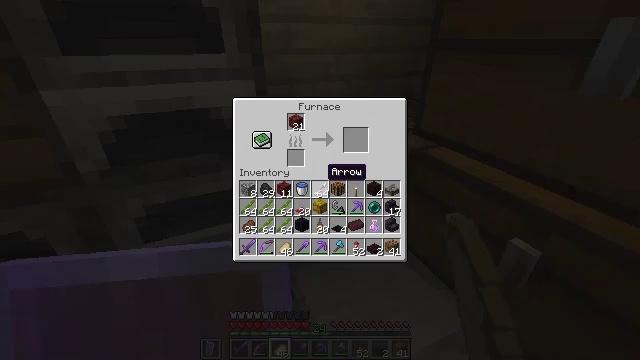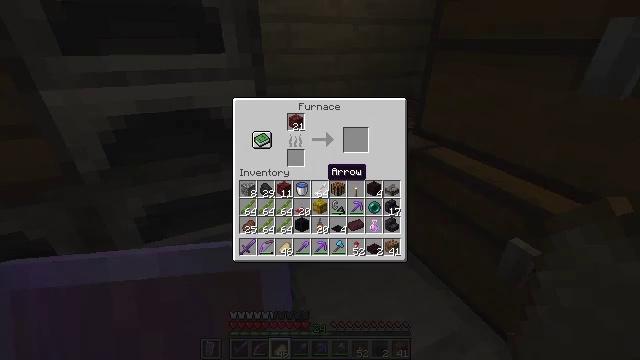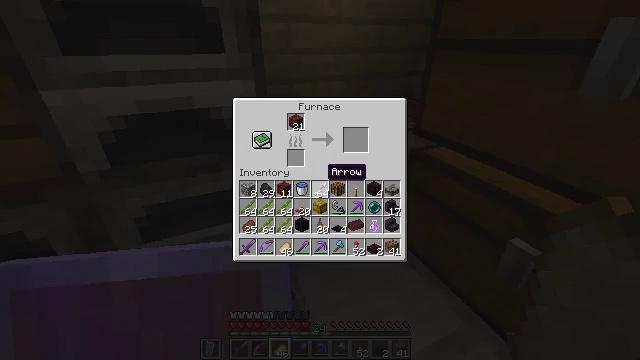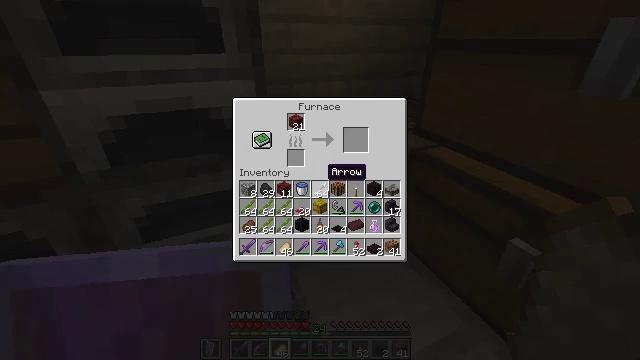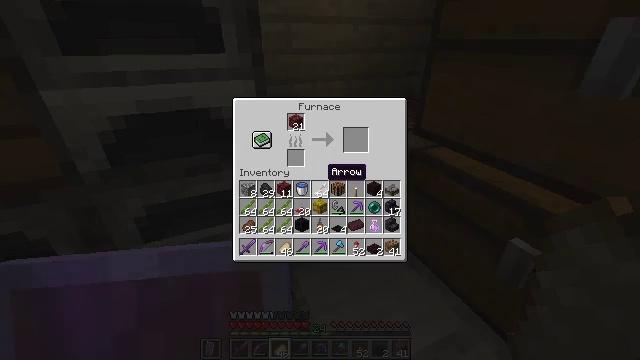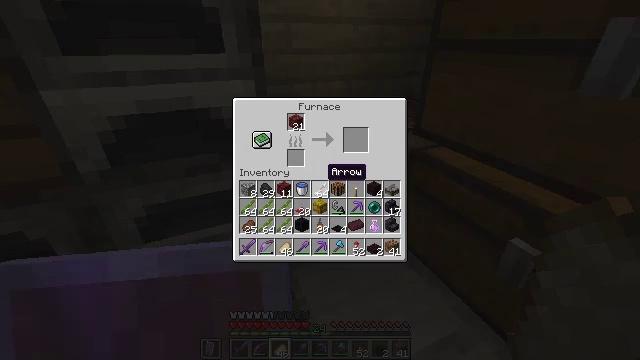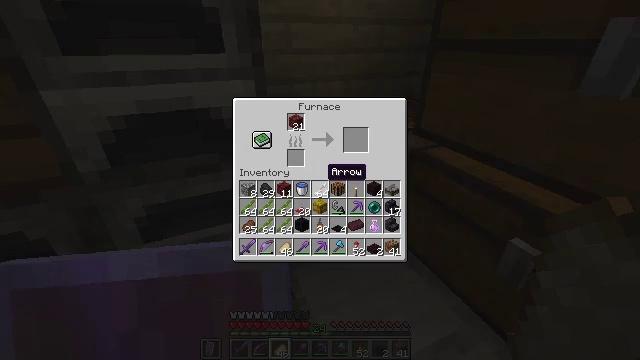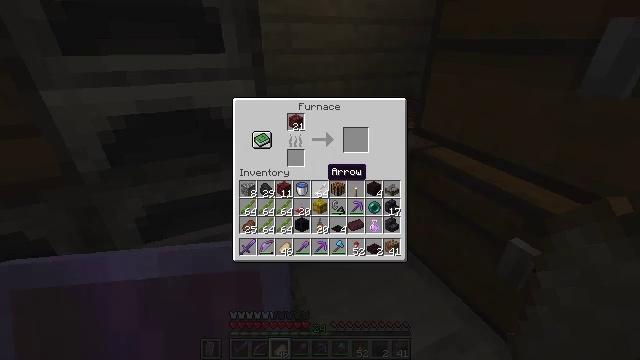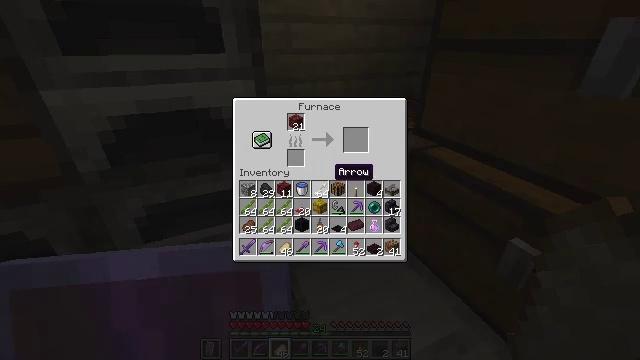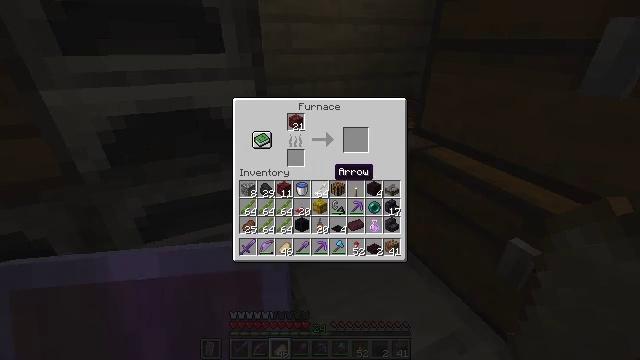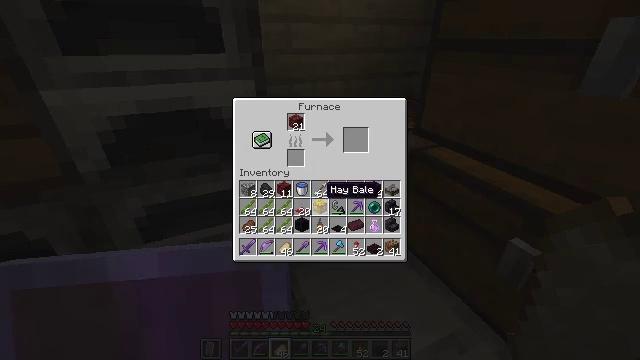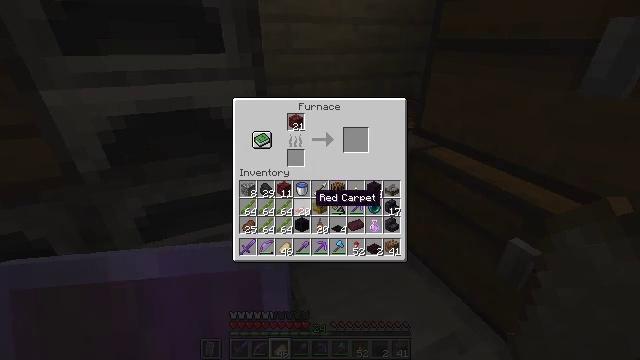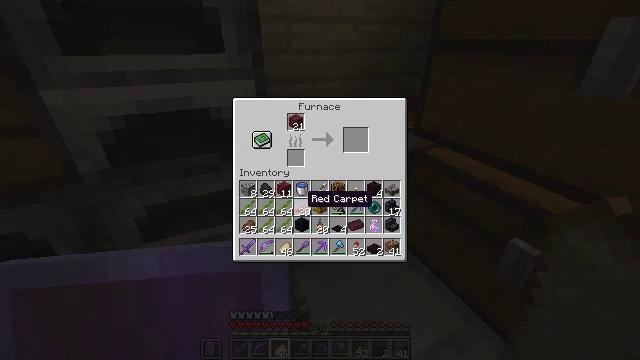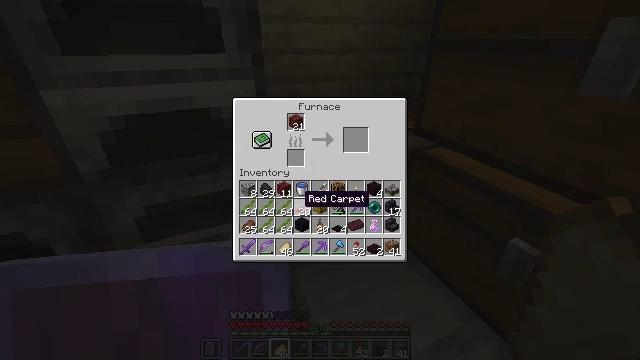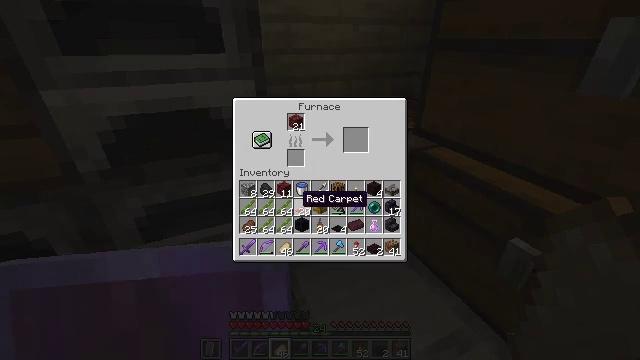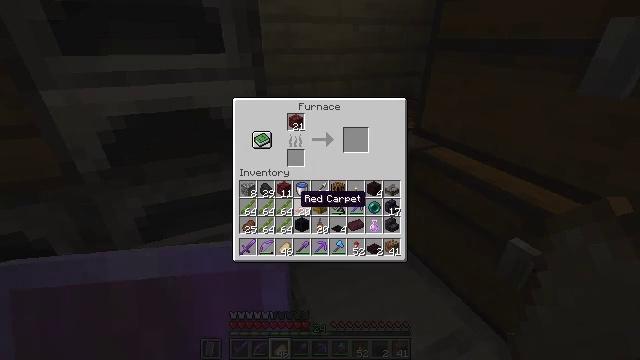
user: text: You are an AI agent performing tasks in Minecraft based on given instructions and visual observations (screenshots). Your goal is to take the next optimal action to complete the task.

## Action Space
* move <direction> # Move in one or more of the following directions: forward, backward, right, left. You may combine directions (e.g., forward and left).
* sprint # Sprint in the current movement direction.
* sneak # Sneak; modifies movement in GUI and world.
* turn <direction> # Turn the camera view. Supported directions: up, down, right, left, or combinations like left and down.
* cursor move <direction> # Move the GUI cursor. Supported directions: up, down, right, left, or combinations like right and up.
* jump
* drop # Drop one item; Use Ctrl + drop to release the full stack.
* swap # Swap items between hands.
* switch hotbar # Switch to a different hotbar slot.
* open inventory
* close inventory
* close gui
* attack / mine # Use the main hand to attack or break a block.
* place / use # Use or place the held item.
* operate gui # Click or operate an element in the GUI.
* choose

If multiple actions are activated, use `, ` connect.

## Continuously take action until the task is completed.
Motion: motion action
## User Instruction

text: Open the furnace and smelt netherrack to get nether brick.
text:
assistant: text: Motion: no_op
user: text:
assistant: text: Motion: no_op
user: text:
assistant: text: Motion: no_op
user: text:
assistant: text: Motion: no_op
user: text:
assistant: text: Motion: no_op
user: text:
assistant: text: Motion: no_op
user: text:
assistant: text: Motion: no_op
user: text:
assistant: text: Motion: turn right
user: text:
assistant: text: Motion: no_op
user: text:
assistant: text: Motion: turn left and down
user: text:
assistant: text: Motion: turn left and down
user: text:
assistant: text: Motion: sneak, turn left
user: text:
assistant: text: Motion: sneak
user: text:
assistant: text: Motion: sneak
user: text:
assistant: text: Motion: sneak
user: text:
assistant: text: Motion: sneak
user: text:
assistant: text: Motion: sneak
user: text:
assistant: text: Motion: sneak
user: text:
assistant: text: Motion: sneak
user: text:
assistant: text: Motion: sneak
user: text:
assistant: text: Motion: sneak
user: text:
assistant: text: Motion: sneak, attack / mine
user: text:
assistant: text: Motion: sneak, attack / mine
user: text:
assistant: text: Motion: sneak
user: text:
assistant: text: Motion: sneak
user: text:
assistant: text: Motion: sneak
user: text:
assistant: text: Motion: no_op
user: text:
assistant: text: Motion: no_op
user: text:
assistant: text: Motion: no_op
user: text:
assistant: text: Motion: no_op